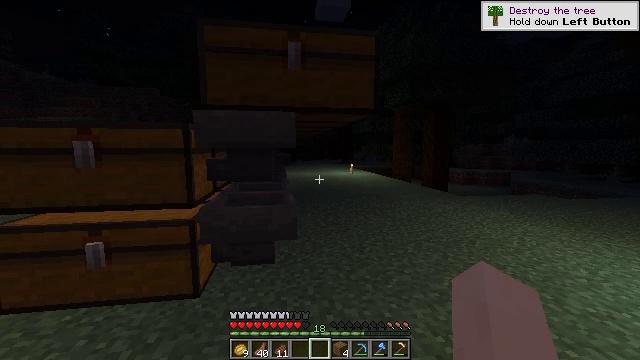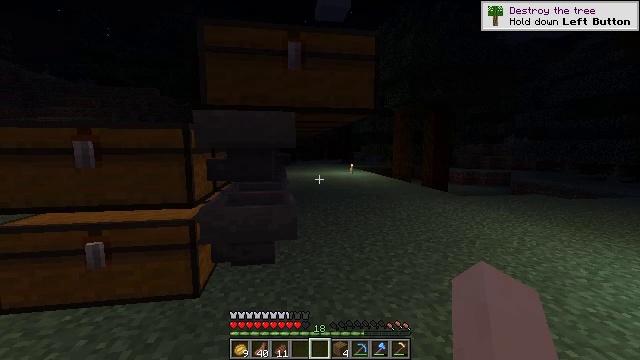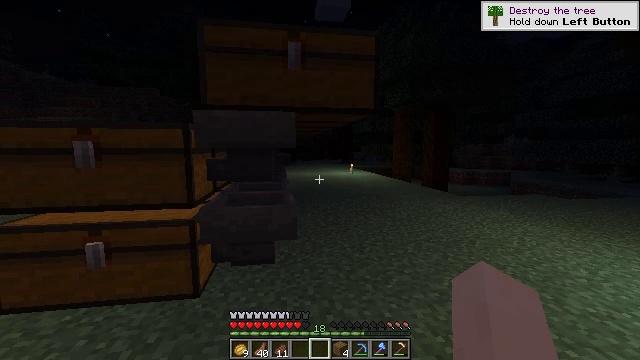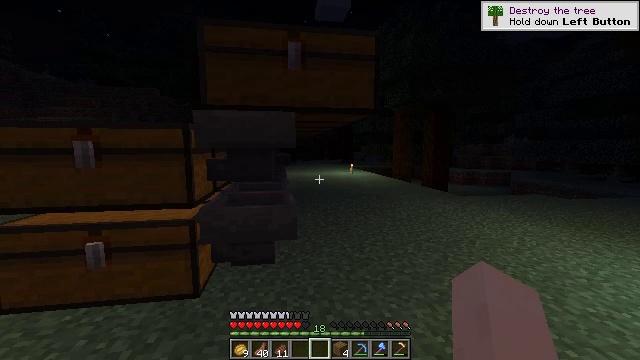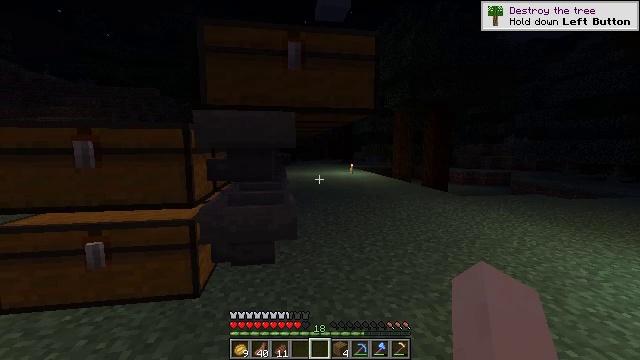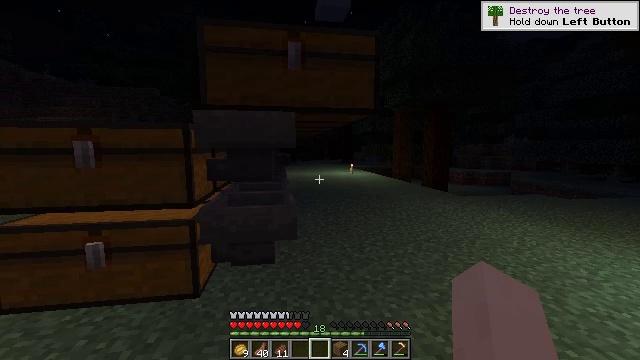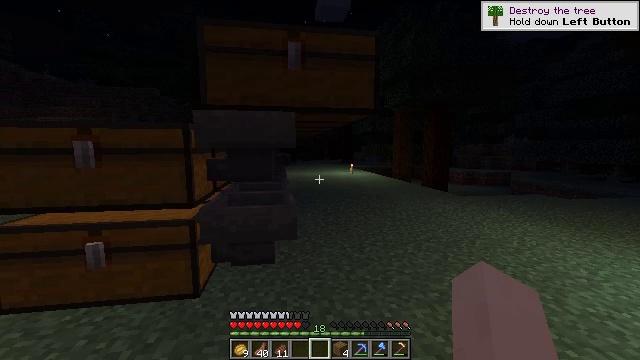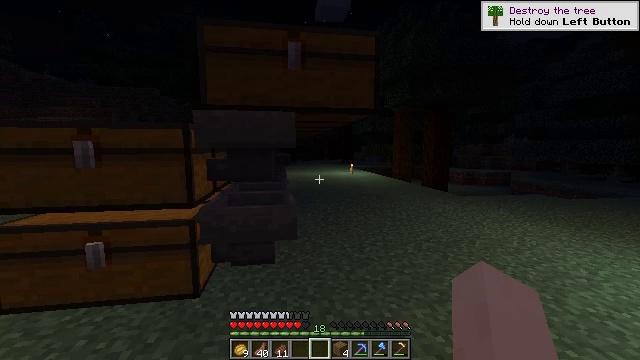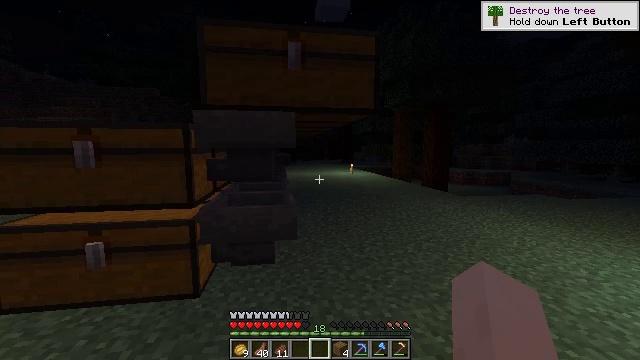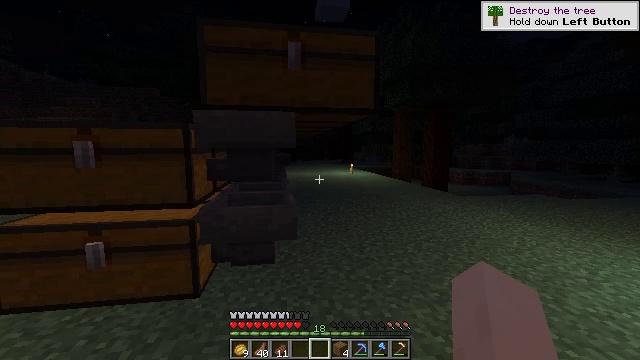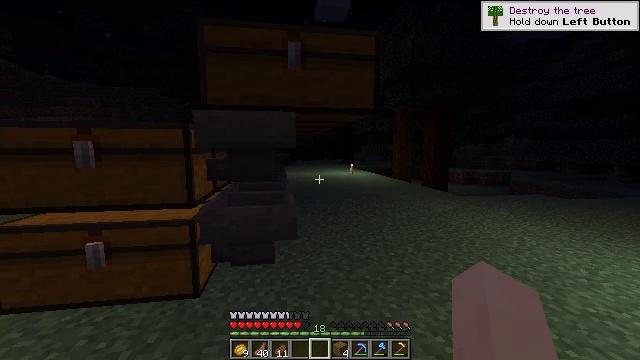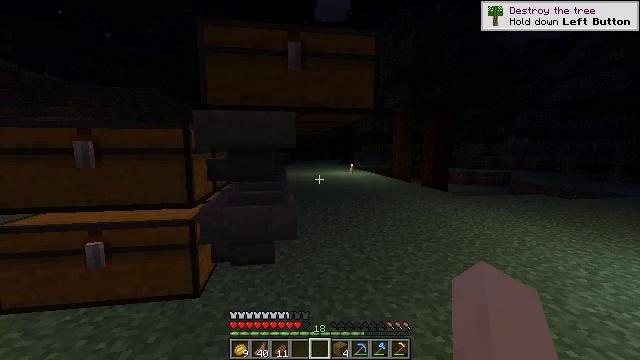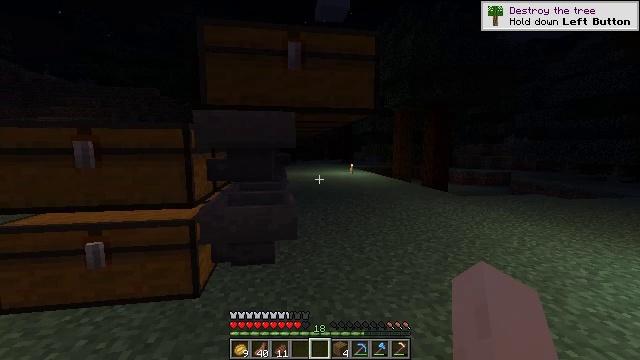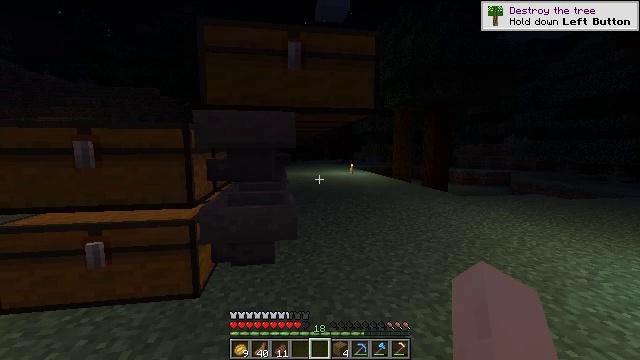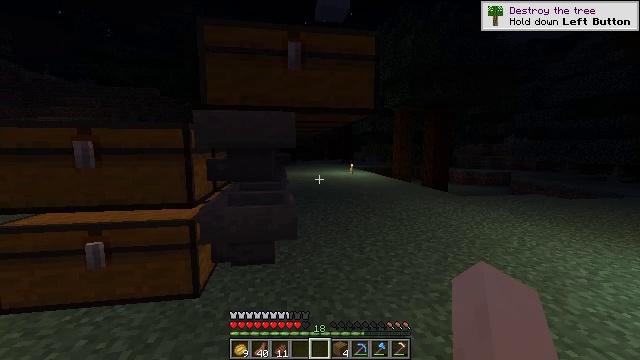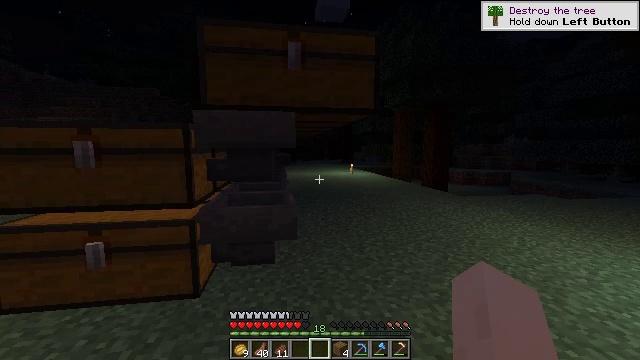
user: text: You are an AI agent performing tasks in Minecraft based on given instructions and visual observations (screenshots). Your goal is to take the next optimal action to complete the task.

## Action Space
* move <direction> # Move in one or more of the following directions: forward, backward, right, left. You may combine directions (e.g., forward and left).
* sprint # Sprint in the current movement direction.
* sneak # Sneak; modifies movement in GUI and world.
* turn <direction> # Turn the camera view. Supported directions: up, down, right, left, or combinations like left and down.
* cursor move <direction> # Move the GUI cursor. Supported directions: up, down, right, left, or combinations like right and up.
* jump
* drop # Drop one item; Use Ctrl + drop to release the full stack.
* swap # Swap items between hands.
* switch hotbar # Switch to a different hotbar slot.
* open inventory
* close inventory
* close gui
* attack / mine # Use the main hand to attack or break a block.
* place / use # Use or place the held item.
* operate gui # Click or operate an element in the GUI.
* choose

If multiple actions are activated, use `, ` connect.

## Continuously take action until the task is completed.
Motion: motion action
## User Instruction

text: mine block trapped chest
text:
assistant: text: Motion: no_op
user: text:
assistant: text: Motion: no_op
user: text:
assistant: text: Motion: no_op
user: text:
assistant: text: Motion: no_op
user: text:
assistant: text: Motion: no_op
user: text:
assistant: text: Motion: no_op
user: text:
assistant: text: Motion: no_op
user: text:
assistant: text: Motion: no_op
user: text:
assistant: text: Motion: no_op
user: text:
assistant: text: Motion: no_op
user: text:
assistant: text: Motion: no_op
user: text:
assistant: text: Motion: no_op
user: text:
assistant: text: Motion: no_op
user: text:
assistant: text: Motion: no_op
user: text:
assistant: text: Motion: no_op
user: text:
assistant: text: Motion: no_op
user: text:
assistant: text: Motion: no_op
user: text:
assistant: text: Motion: no_op
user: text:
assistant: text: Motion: no_op
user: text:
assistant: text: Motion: no_op
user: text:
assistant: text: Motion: no_op
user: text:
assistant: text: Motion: no_op
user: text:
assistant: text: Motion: no_op
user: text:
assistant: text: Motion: no_op
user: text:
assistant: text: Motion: no_op
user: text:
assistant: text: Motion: no_op
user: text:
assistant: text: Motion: no_op
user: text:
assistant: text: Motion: no_op
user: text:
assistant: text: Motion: no_op
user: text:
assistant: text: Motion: no_op